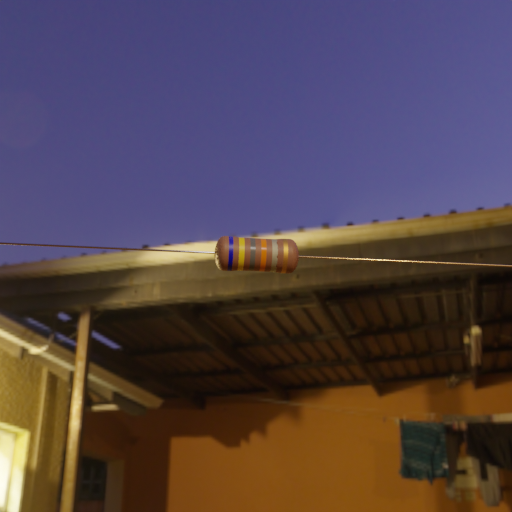
Resistor colour bands (in order): blue, yellow, gray, orange, silver, gold